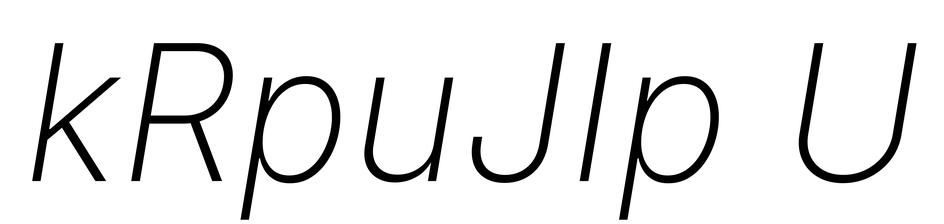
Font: Inter-Italic_ExtraLight_Italic